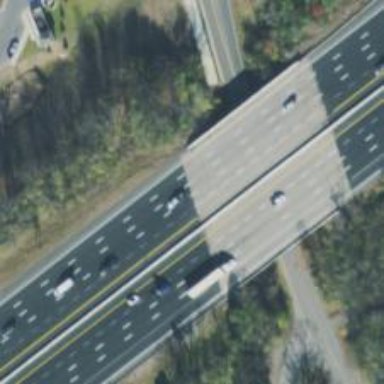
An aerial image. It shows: Bridge over motorway.